Interaction volume radius: 10 \u00c5
Interaction volume height: 10 \u00c5
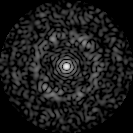
Disorder parameter: 0.7826